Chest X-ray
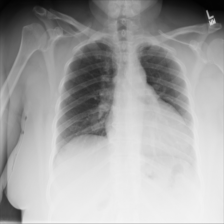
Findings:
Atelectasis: negative
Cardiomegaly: positive
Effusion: negative
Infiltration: negative
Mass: negative
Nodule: negative
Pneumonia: negative
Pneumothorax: negative
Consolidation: negative
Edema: negative
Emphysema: negative
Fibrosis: negative
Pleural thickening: negative
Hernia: negative